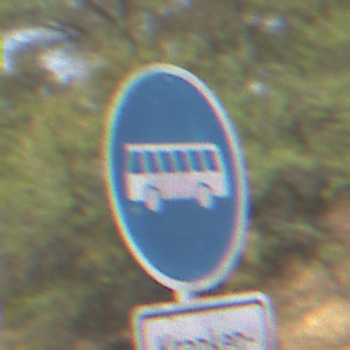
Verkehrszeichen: Busssonderstreifen
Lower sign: BesondereFahrzeugeUndTransportgueter4
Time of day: MorningAfternoon
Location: Outdoor (Nature)
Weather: PartlyCloudy
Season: NotSpecified
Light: Natural